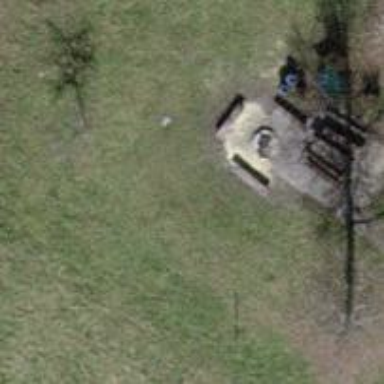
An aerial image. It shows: Bench.